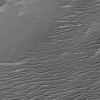
Atmospheric dust classification: not_dusty